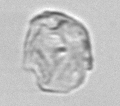
Label: detritus_transparent